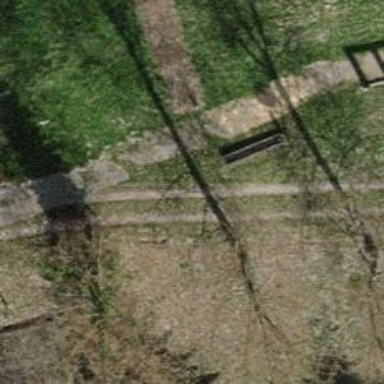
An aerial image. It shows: Driveway with gravel surface.